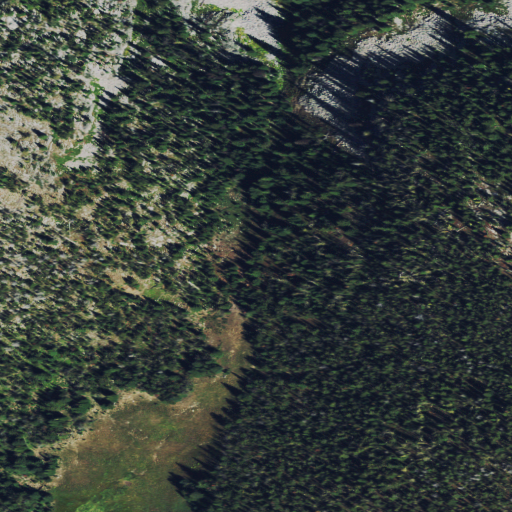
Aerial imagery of gap in Montana named Game Pass containing evergreen forest and shrub